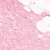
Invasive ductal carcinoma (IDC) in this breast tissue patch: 0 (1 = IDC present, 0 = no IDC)